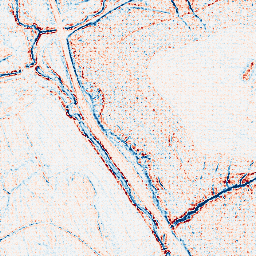
Category: edge_preserving
Decomposition family: bilateral
Decomposition parameters: d: 5
sigma_color: 150
sigma_space: 75
Upsampling method: sinc_hamming
Upsampling parameters: scale: 8
kernel_size: 8
Upsampling scale: 8